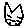
Label: cat